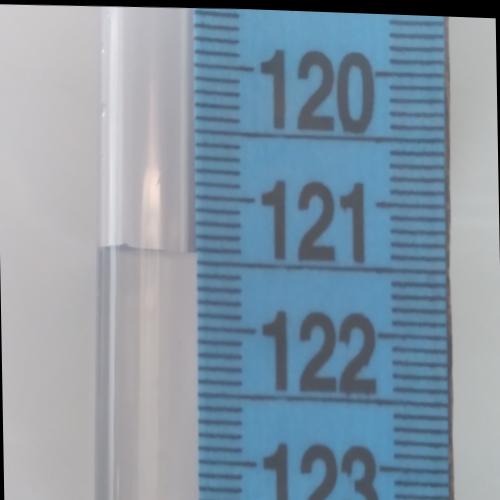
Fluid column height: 121.4 cm